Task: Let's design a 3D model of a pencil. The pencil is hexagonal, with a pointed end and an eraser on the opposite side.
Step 133:
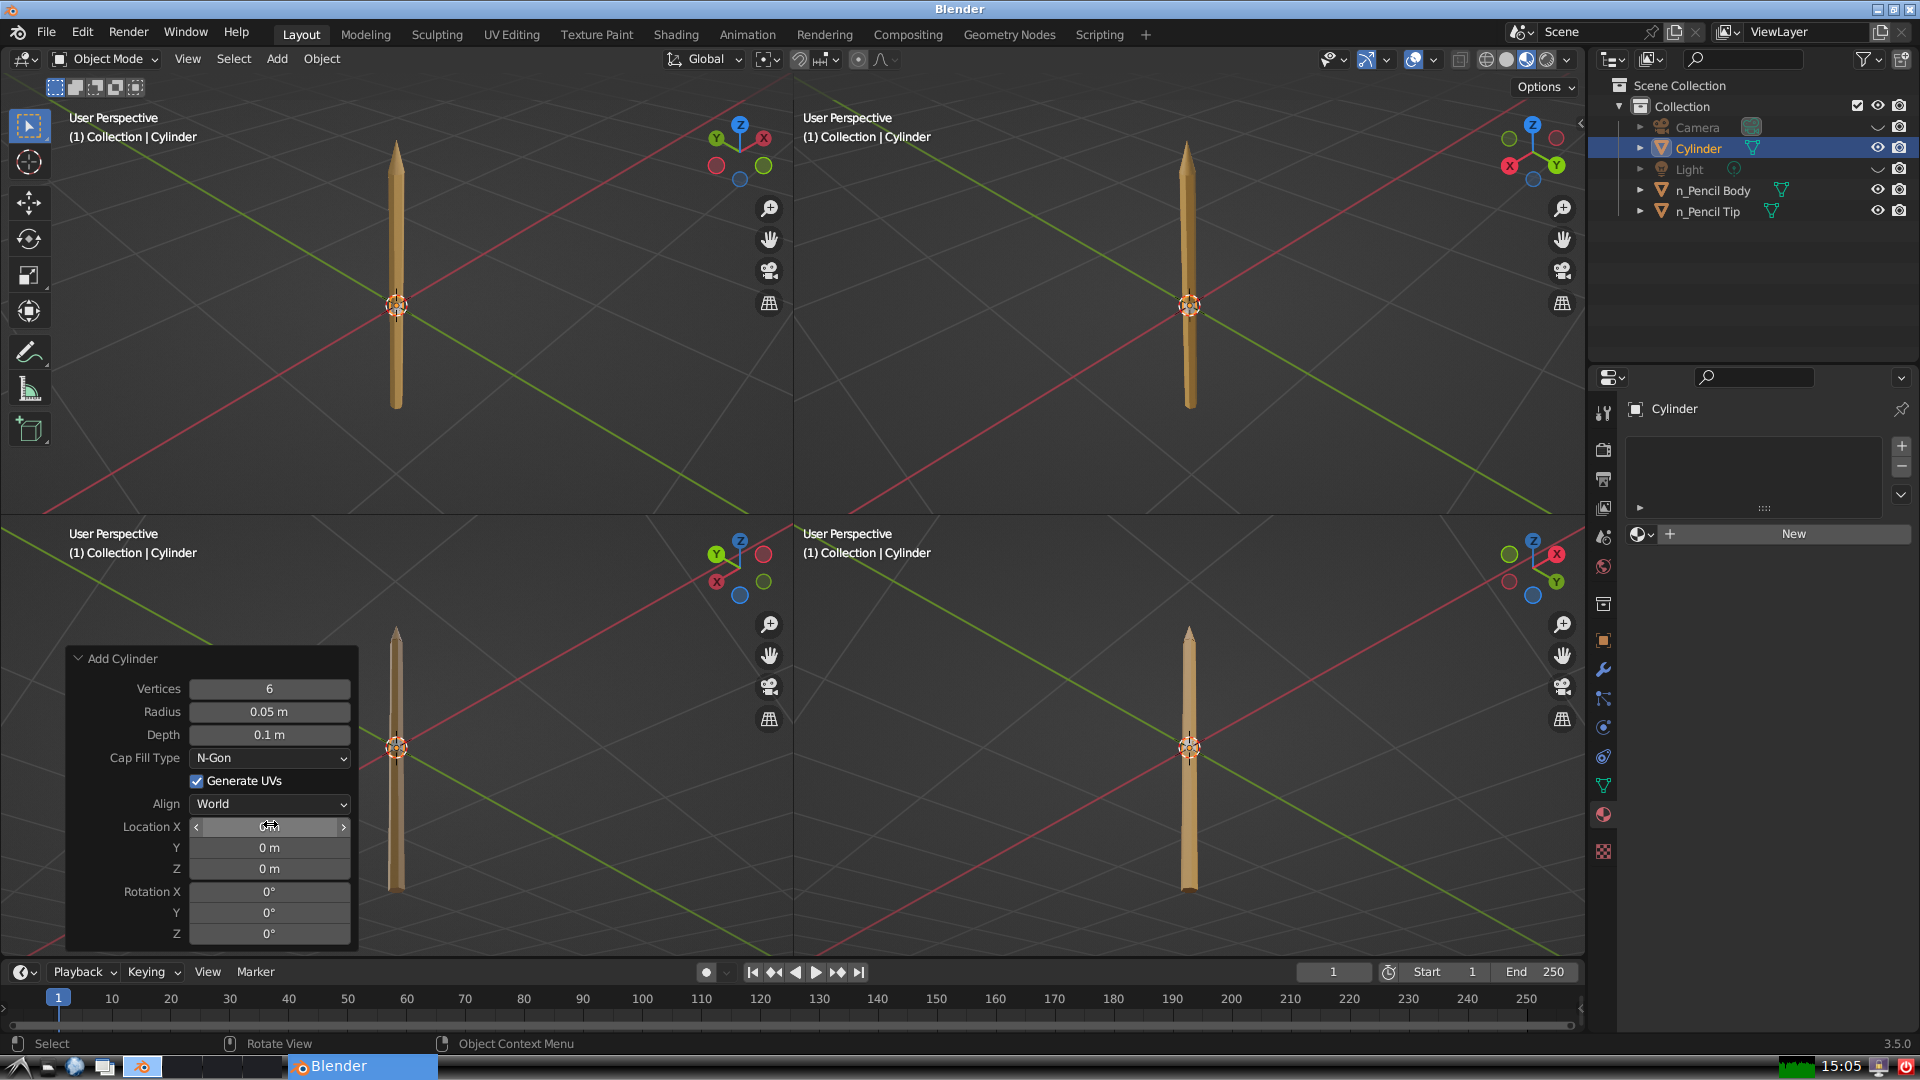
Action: {"mouse_move": [270, 844]}